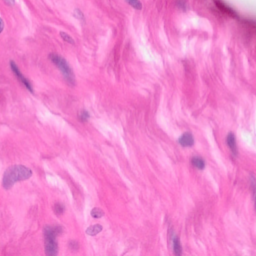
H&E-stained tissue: Breast